Interaction volume radius: 10 \u00c5
Interaction volume height: 25 \u00c5
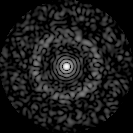
Disorder parameter: 0.8426